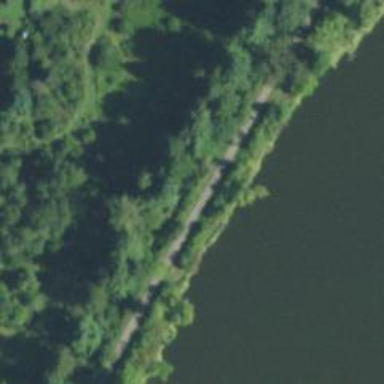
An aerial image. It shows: Dock by the waterway.